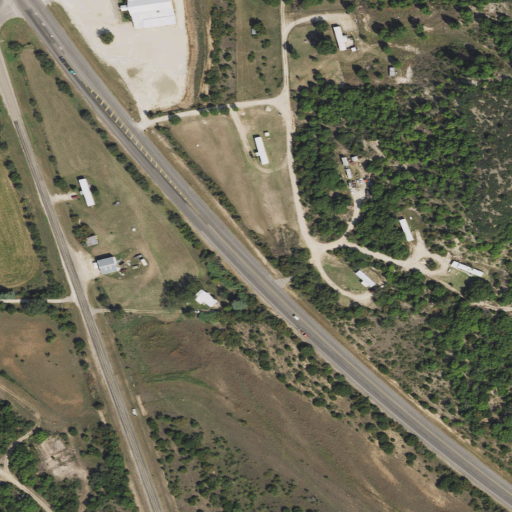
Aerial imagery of gap in Texas named Lytle Gap containing shrub, open development, low intensity development, deciduous forest, medium intensity development, evergreen forest, barren land, mixed forest, and cultivated crops